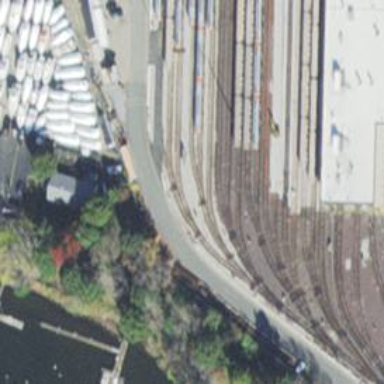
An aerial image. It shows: Electrified rail in service yard.